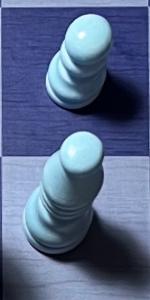
Label: Bishop_White